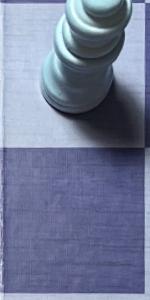
Label: Empty